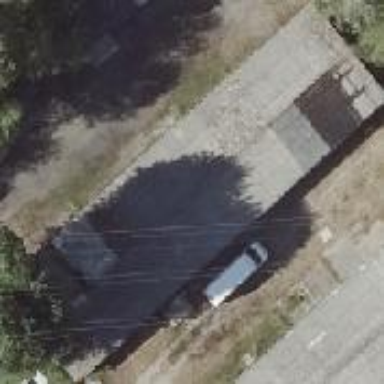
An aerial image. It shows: Garage.